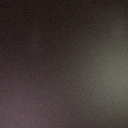
Screen state: off